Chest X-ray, PA view. Patient: 65 years old, sex F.
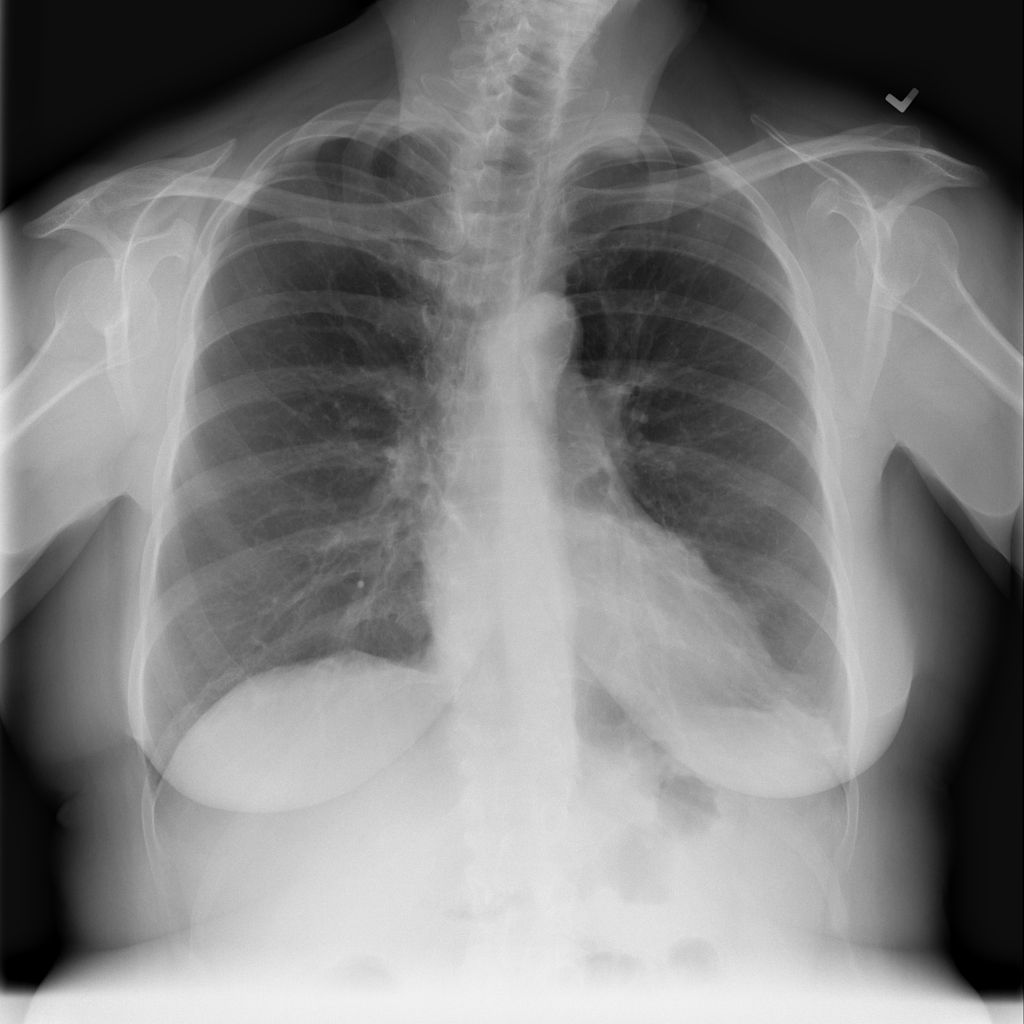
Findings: Atelectasis